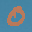
Label: 0